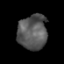
Tissue: prostate
Cell type: Myeloid cells
Senescence score: 0.7037
Nuclear area (px): 1001
Mean DAPI intensity: 88.055